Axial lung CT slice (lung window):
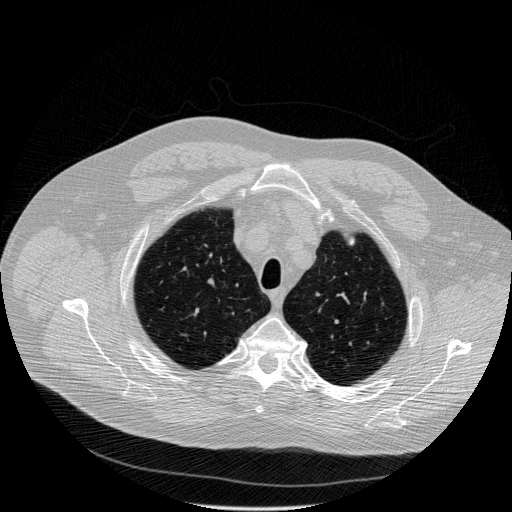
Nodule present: no